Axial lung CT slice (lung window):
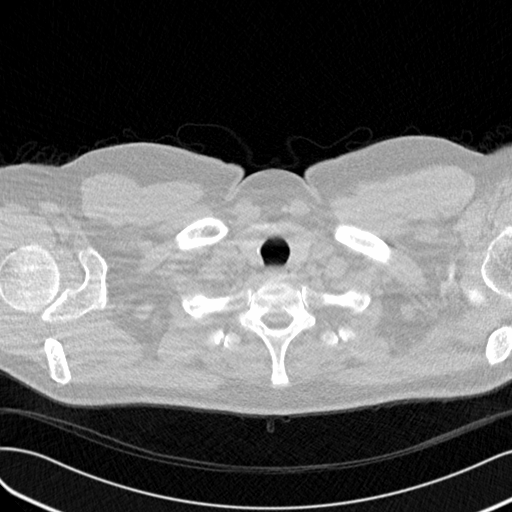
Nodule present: no